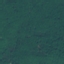
Land use / land cover: Forest